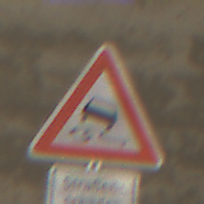
Verkehrszeichen: SchleuderOderRutschgefahr
Zusatzzeichen unten: HinweiseAufGefahrenDurchVerbaleAngabe3
Umgebung: Roofed, Tunnel
Tageszeit: Midday
Wetter: NotSpecified
Licht: Natural
Jahreszeit: NotSpecified
Kontrast: MediumContrast